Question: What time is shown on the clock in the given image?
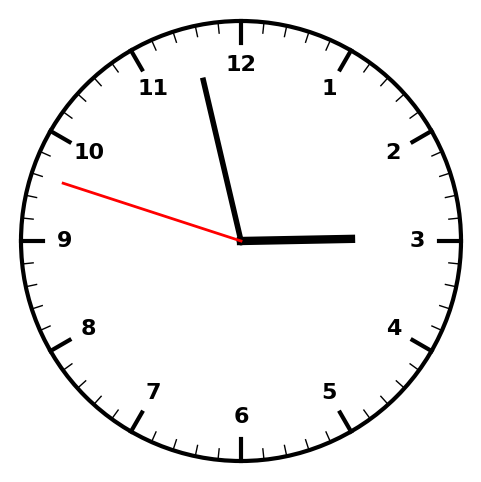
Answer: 02:57:48